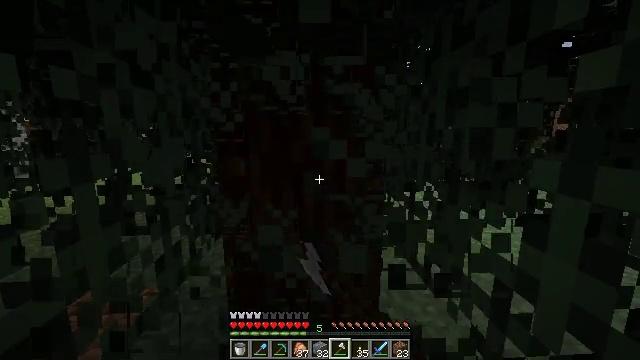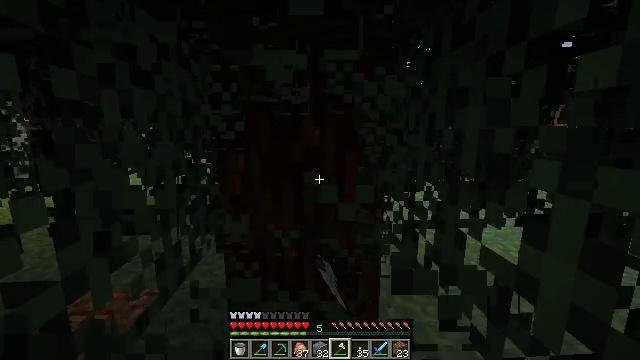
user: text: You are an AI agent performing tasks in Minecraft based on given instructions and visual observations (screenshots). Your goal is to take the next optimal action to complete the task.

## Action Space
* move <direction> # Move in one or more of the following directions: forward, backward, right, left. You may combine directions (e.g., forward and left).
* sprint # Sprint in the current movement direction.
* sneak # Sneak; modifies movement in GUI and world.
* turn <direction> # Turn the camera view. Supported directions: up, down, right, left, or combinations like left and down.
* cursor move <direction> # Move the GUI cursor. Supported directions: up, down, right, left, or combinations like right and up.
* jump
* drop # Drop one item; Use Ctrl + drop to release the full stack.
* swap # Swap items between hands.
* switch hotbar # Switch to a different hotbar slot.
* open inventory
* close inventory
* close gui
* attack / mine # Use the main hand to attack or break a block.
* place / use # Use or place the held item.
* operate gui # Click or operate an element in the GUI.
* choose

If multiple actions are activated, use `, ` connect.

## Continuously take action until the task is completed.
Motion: motion action
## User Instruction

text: Destroy the spruce leaves to get sticks and saplings.
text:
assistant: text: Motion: attack / mine
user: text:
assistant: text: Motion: attack / mine